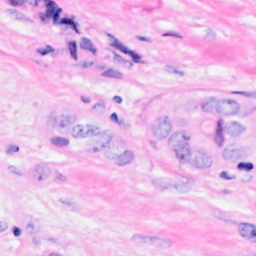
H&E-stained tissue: Breast